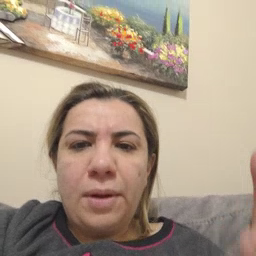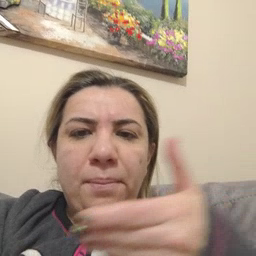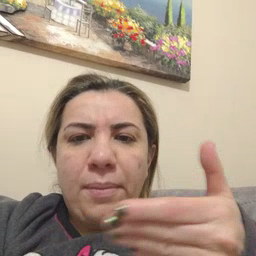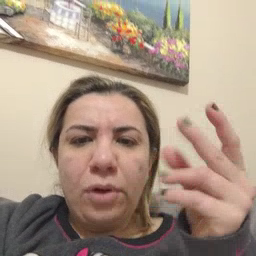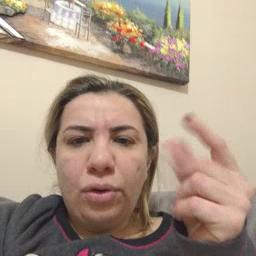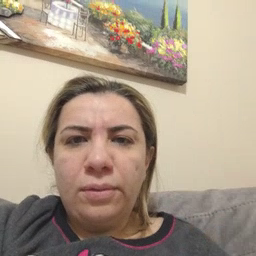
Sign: puppy